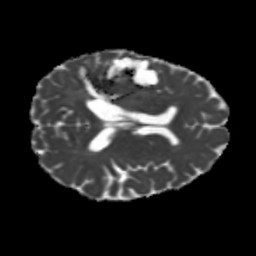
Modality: MD
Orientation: axial
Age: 38
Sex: female
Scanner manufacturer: siemens
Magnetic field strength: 3 T
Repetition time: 5.25 s
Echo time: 0.08 s